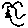
Label: bird